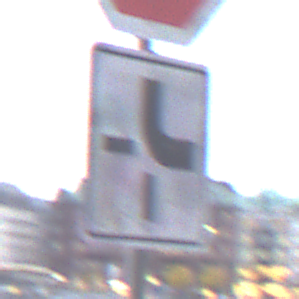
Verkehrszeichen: VerlaufVorfahrtsstrasse4
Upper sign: Stop
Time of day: MorningAfternoon
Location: Outdoor (Urban)
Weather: Overcast
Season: NotSpecified
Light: Natural